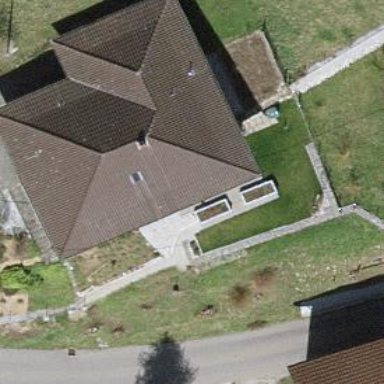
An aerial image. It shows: View of roof with edges.